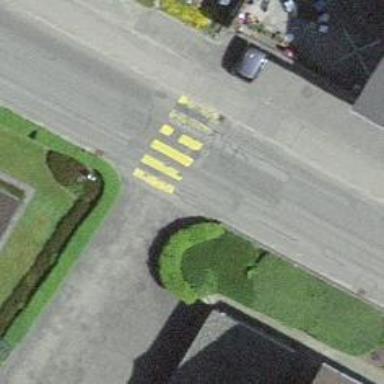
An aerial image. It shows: Zebra crossing on the road.